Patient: sex M, age 62
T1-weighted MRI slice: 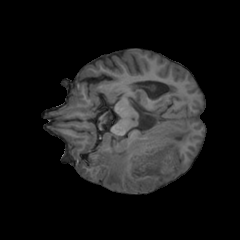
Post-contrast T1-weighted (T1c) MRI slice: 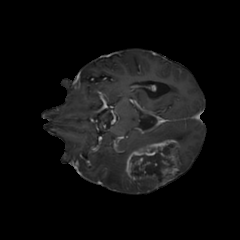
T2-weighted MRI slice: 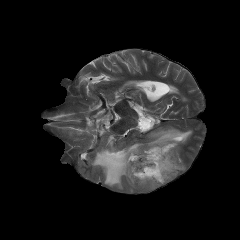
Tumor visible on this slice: yes
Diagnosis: Glioblastoma, IDH-wildtype
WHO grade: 4